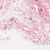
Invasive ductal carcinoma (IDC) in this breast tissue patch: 0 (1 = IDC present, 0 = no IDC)